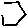
Label: hexagon